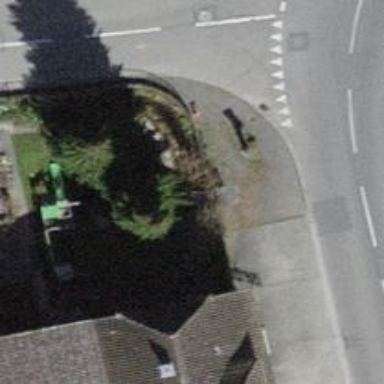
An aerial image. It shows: Wayside cross with historic significance.